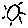
Label: sun